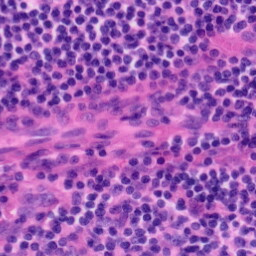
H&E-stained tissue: Tonsil